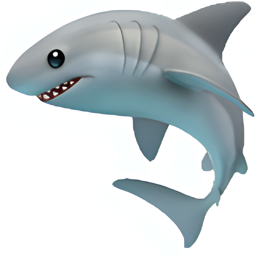
Name: shark
Emoji: 🦈
Group: Animals & Nature
Sub-group: animal-marine